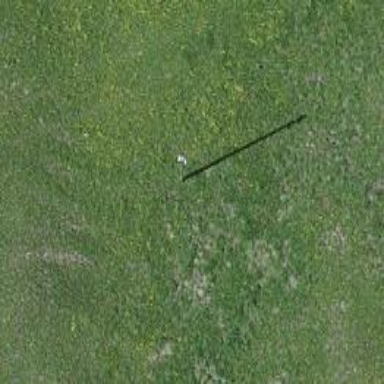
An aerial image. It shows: Utility pole in the area.